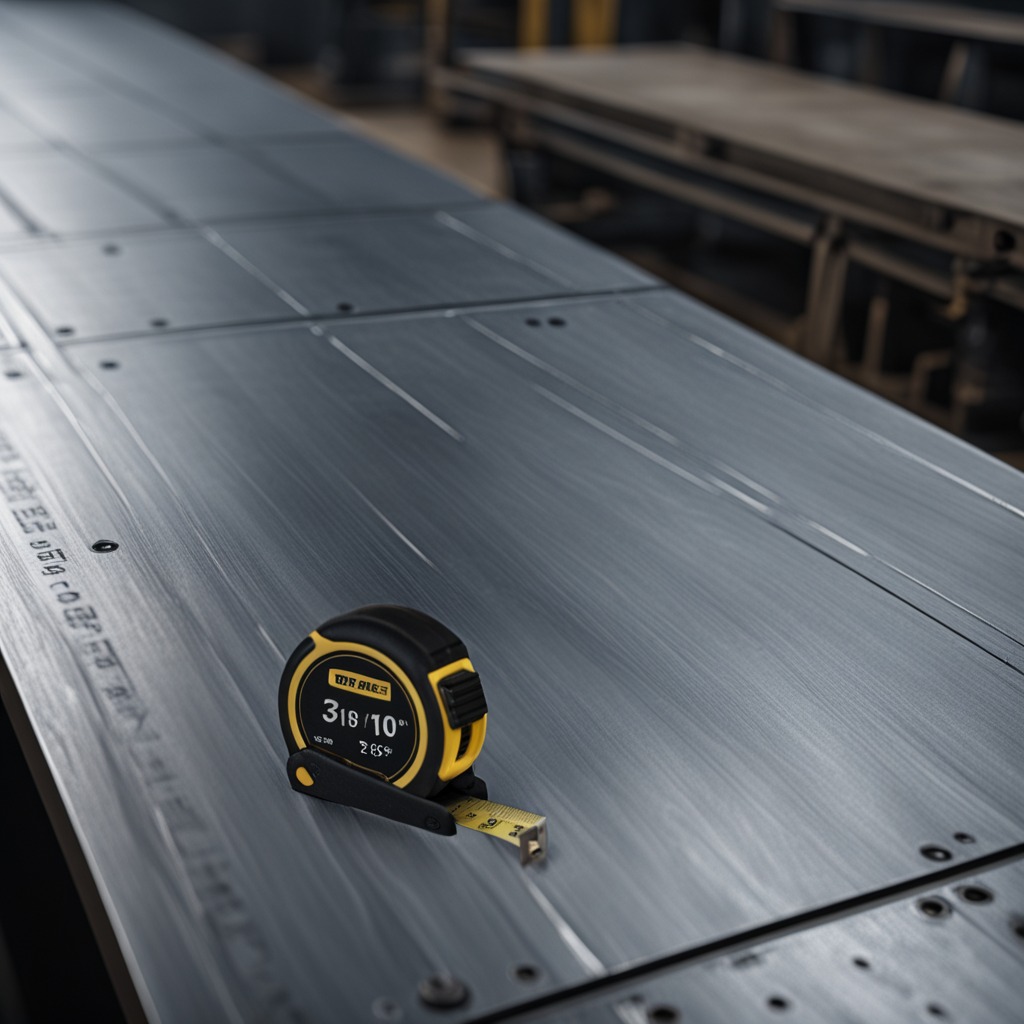
A measuring tape is lying on the cold steel table in a mining workshop.